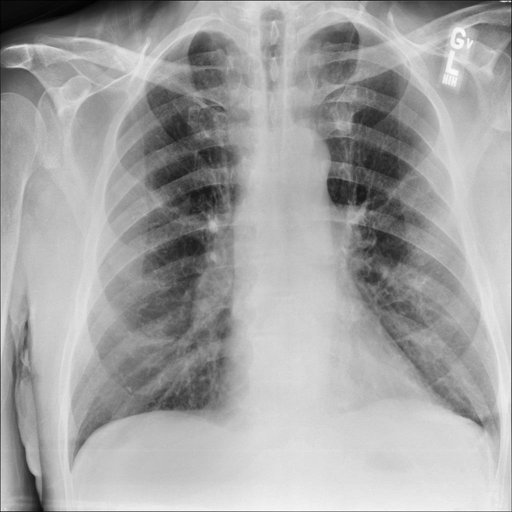
Finding: NORMAL